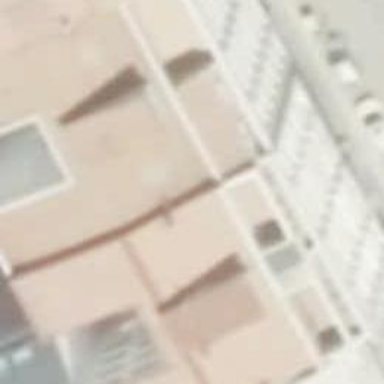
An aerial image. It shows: Part of building.